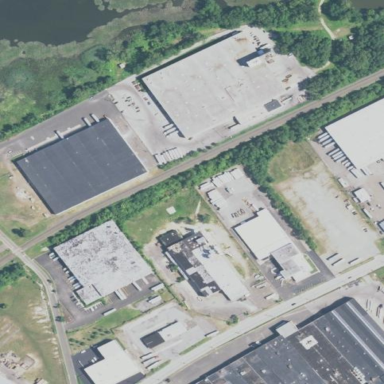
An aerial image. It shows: Industrial area.